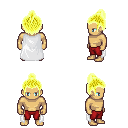
a pixel art fantasy rpg character, male body template, human, tanned skin, white cape, red pants, gold short topknot hairstyle, four views (front, back, left, right), 2x2 character sprite sheet, small pixel art, hard edges, no anti-aliasing